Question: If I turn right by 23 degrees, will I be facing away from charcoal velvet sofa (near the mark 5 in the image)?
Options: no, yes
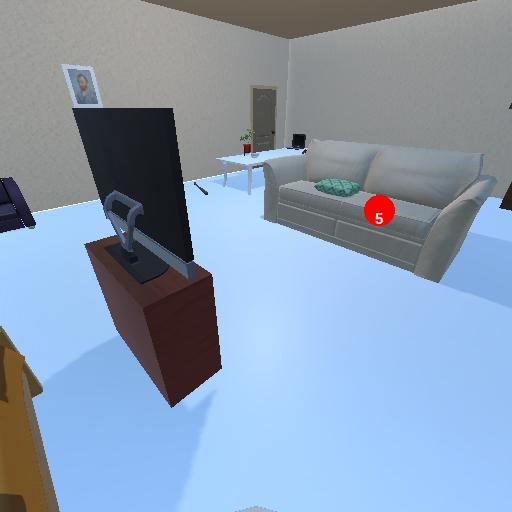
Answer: no